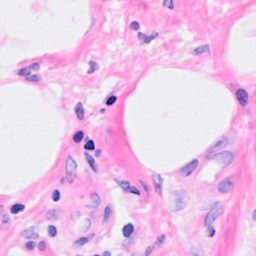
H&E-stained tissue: Breast